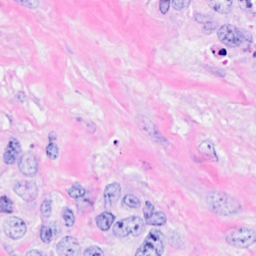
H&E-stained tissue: Breast